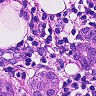
Metastatic tissue present: yes